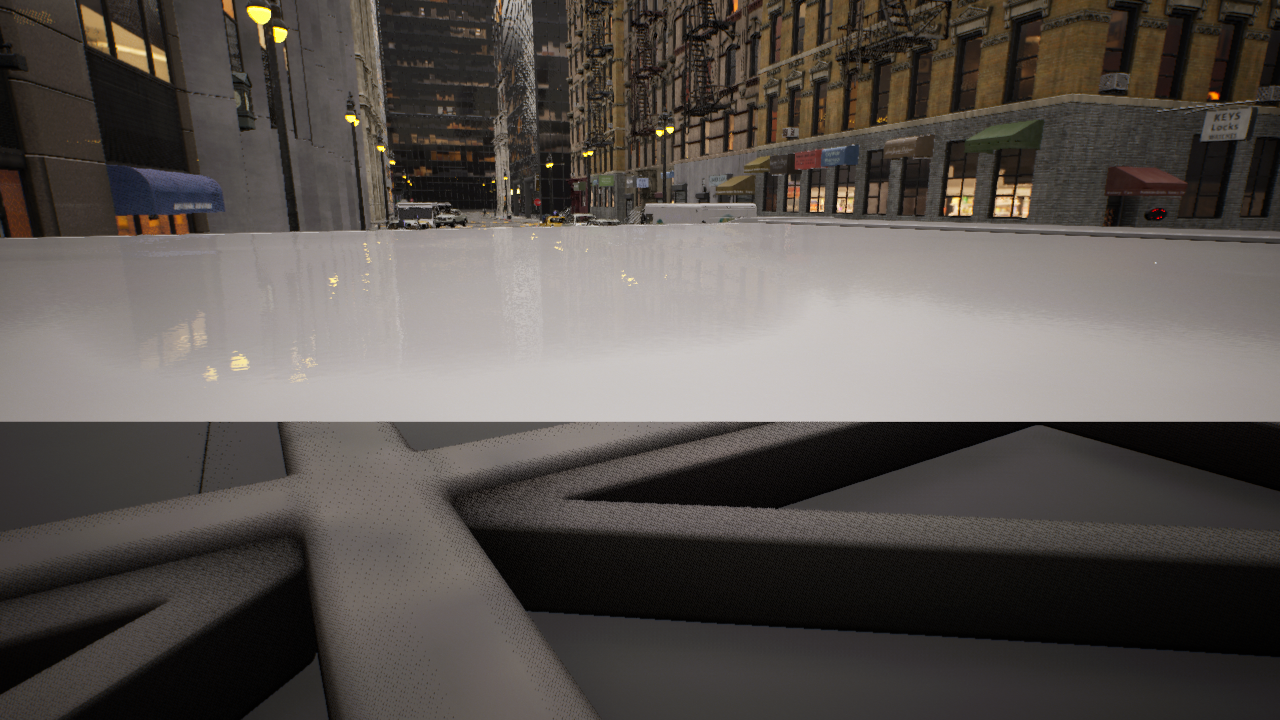
Venue: residential
Lighting: golden hour
Vehicle rig: minivan